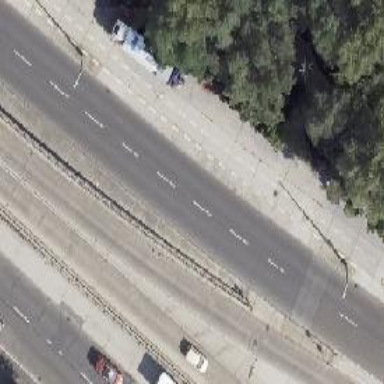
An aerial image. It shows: Secondary road with asphalt surface and cycle track on the right.